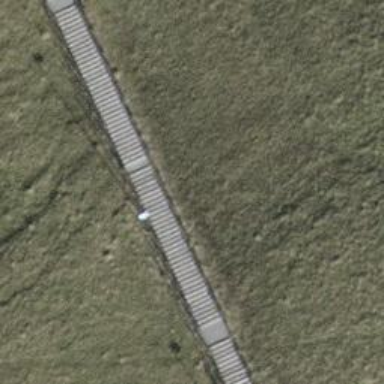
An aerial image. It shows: Road with steps.